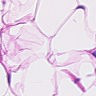
Metastatic tissue present: no